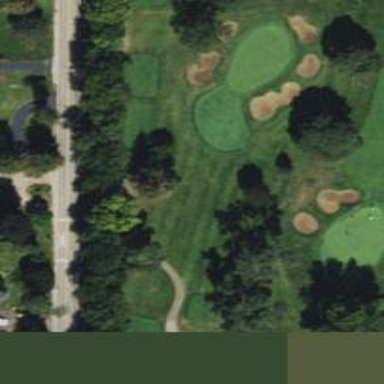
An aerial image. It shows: Path for both roads and golfers.